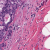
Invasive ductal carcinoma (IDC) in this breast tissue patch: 0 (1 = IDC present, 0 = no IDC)